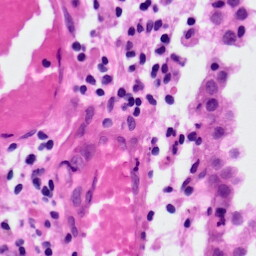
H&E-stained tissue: Lung